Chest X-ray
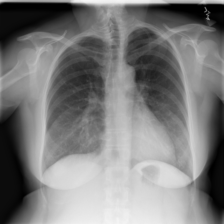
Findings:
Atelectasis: negative
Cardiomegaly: negative
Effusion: negative
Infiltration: negative
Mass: negative
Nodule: negative
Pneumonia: negative
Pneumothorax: negative
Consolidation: negative
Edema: negative
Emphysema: negative
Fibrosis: negative
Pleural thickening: negative
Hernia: negative